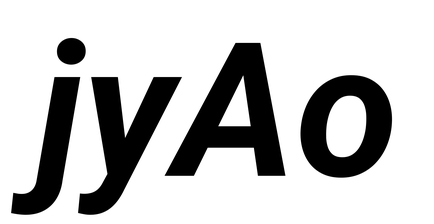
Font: Roboto-Italic_Bold_Italic